Aerial crown-view tile of a tropical tree (Barro Colorado Island, Panama), acquired 20241014:
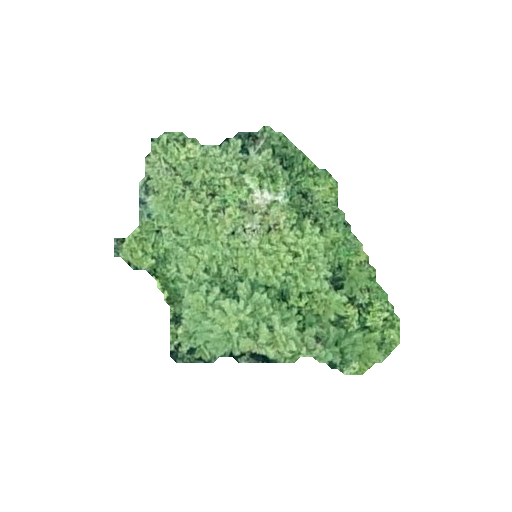
Species: Jacaranda copaia
GBIF accepted scientific name: Jacaranda copaia
Crown area: 73.102 m²